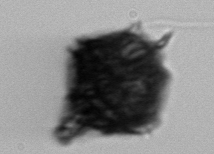
Label: Gonyaulax